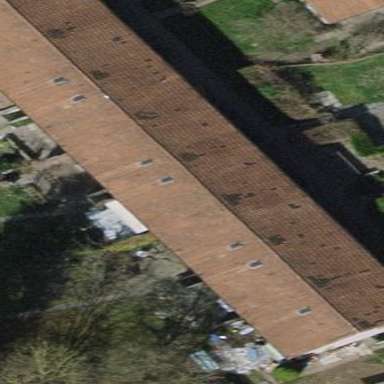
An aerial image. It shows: Terrace building.